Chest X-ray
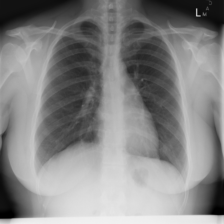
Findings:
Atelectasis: negative
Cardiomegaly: negative
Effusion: negative
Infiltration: negative
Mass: negative
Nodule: negative
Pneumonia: negative
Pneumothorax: negative
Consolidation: negative
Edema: negative
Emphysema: negative
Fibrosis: negative
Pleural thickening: negative
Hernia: negative